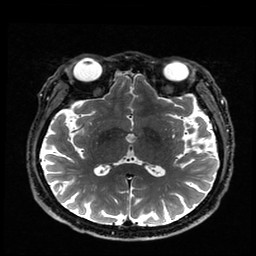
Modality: T2w
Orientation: sagittal